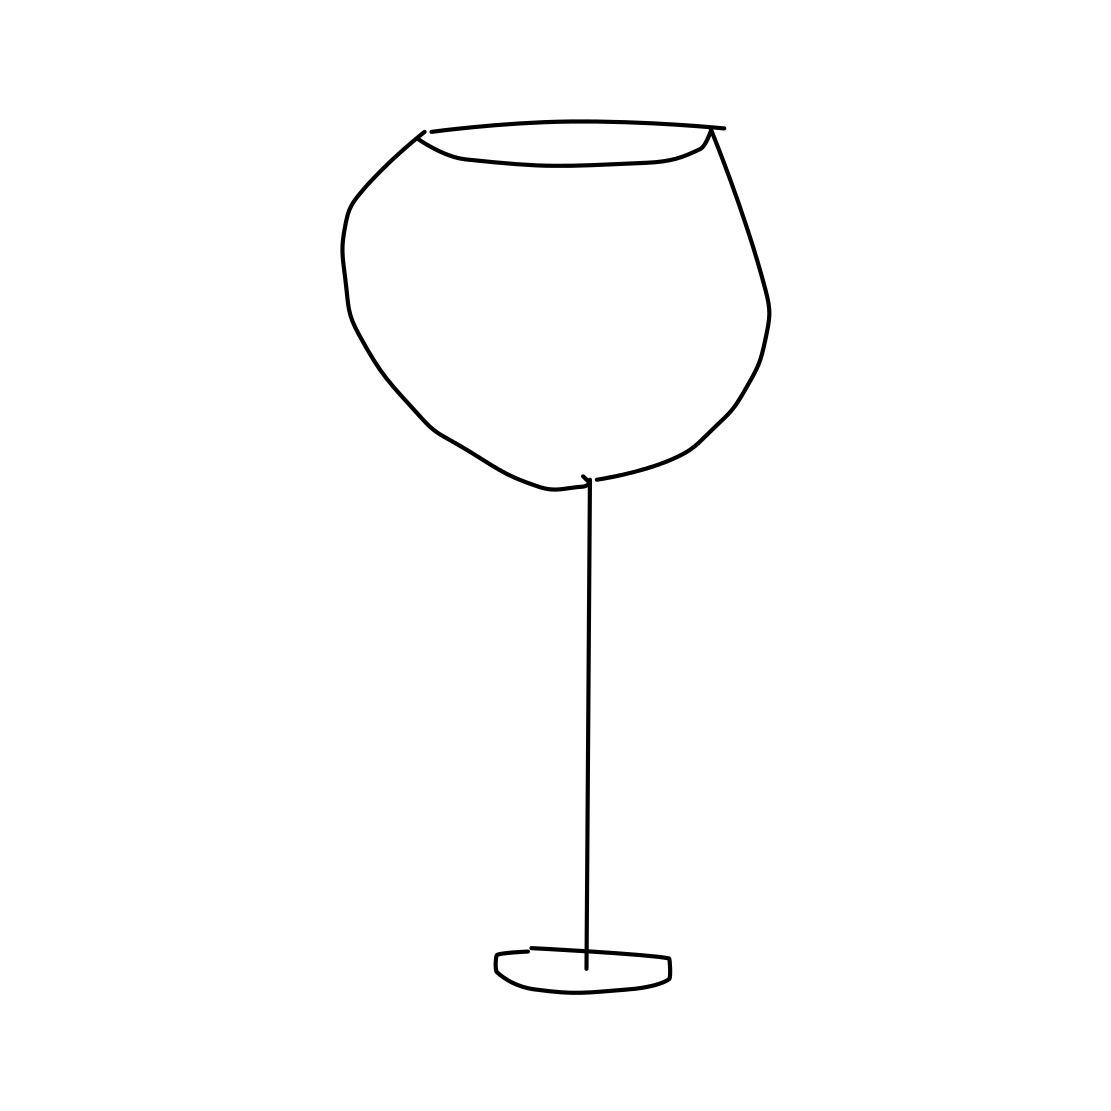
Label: wineglass